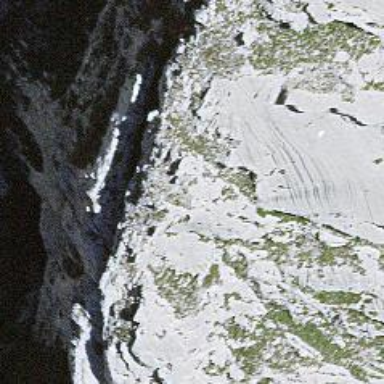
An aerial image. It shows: Cliff in nature.